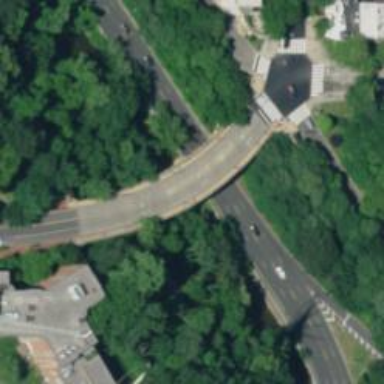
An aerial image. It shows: Tertiary road passing over bridge.